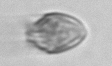
Label: Ciliophora